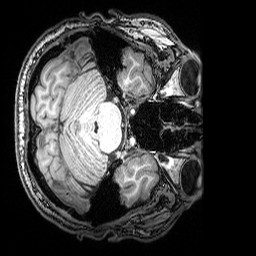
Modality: T1w
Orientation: axial
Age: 31
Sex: male
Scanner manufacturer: siemens
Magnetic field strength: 3 T
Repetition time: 2.53 s
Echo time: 0.00388 s